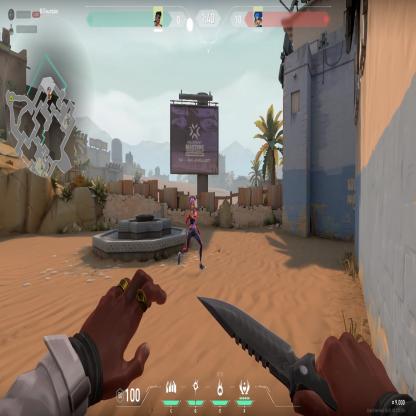
Label: enemy